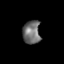
Tissue: skin
Cell type: Epithelial cells
Senescence score: 0.7584
Nuclear area (px): 406
Mean DAPI intensity: 109.616